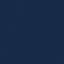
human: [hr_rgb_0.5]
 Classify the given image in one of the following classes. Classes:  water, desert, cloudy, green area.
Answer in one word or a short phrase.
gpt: water